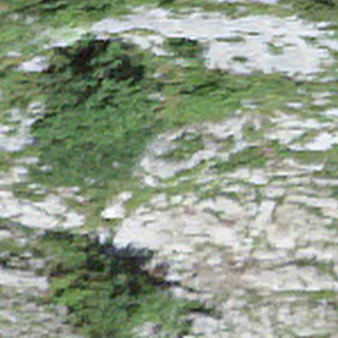
Label: other